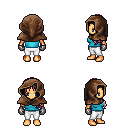
a pixel art fantasy rpg character, female body template, human, tanned skin, teal pirate shirt, white pants, white blonde left-swept hairstyle, cloth hood, metal gloves, four views (front, back, left, right), 2x2 character sprite sheet, small pixel art, hard edges, no anti-aliasing